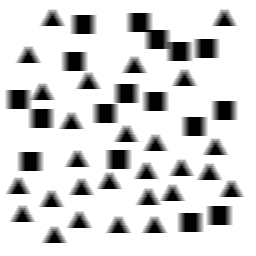
Squares: 17
Triangles: 27
Stars: 0
Total shapes: 44